Field crop: maize
Growth stage: 1
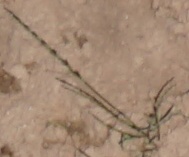
Species: lolium